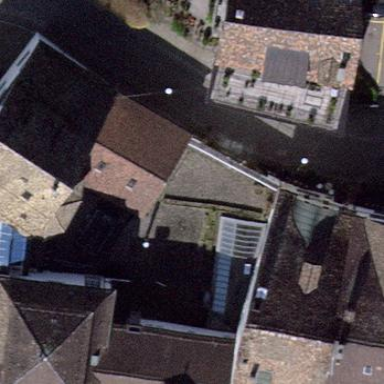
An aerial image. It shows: Building with gabled roof covered in roof tiles. The roof orientation is across the structure.